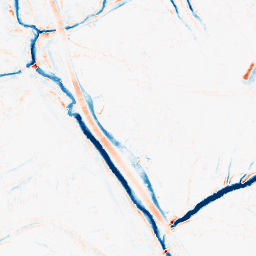
Category: morphological
Decomposition family: tophat_combined
Decomposition parameters: size: 5
Upsampling method: sinc_blackman
Upsampling parameters: scale: 4
kernel_size: 16
Upsampling scale: 4